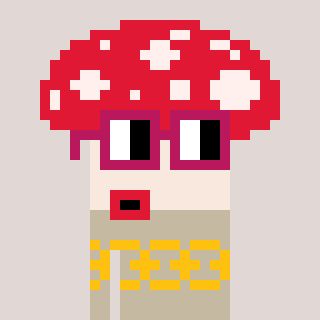
a pixel art character with square dark red glasses, a mushroom-shaped head and a bege-colored body on a warm background